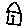
Label: house